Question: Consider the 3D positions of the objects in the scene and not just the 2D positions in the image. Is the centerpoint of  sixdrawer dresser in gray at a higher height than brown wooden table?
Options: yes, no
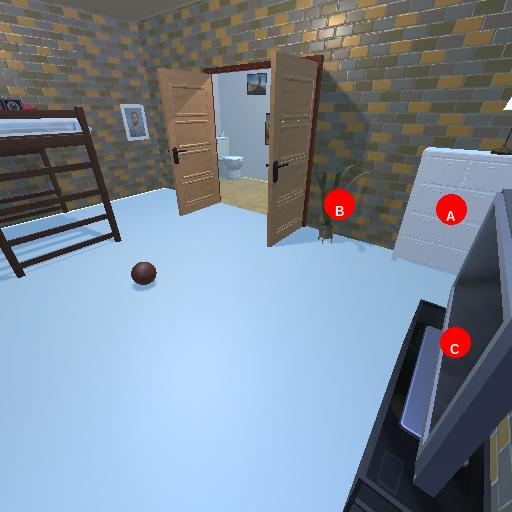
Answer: yes